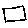
Label: square